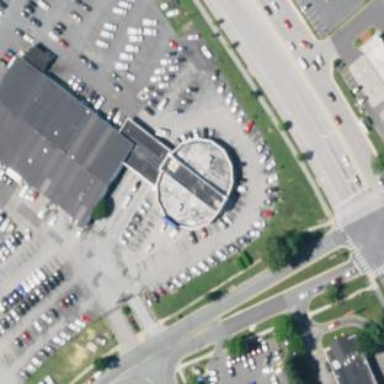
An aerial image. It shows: Building housing car shop.